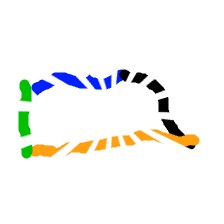
Shape: trapezoid